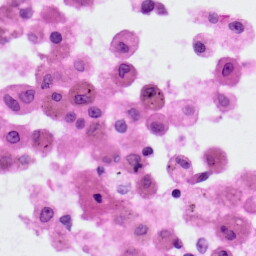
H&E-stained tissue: Lung